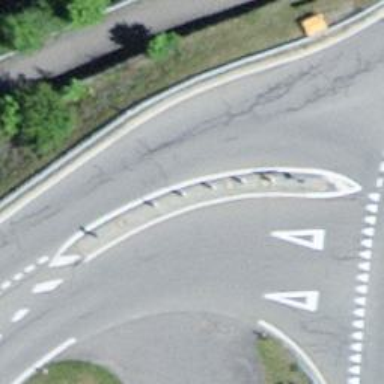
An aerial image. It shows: Bollard.